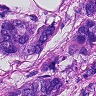
Metastatic tissue present: yes